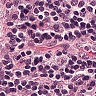
Metastatic tissue present: no